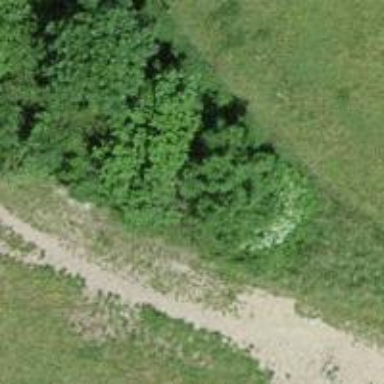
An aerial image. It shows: Row of trees in natural setting.